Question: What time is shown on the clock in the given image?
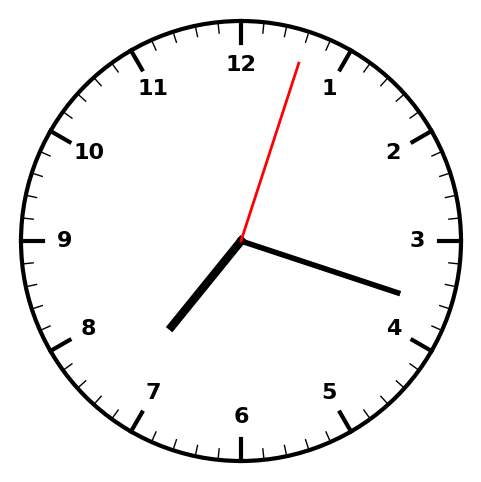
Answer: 07:18:03